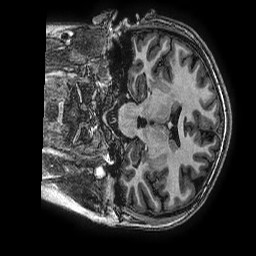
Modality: T1w
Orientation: coronal
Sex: female
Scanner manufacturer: ge
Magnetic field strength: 3 T
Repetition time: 0.00766 s
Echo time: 0.003476 s